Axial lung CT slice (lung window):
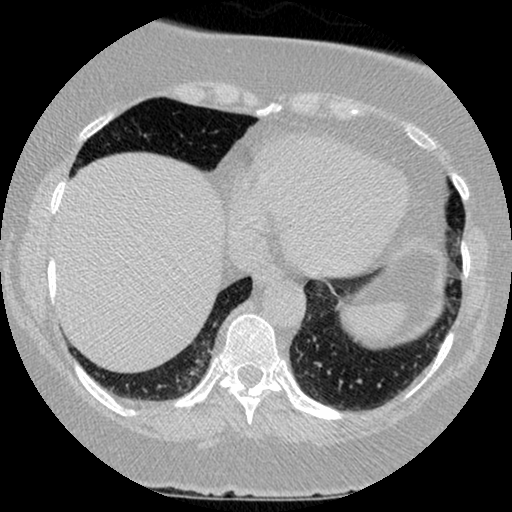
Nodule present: no